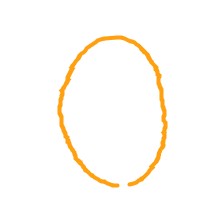
Shape: circle